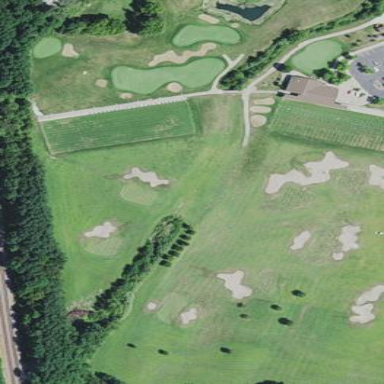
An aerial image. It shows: Golf course surrounded by greenery.